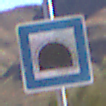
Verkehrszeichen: Tunnel
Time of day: Midday
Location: Outdoor (Nature)
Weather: Clear
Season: NotSpecified
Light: Natural